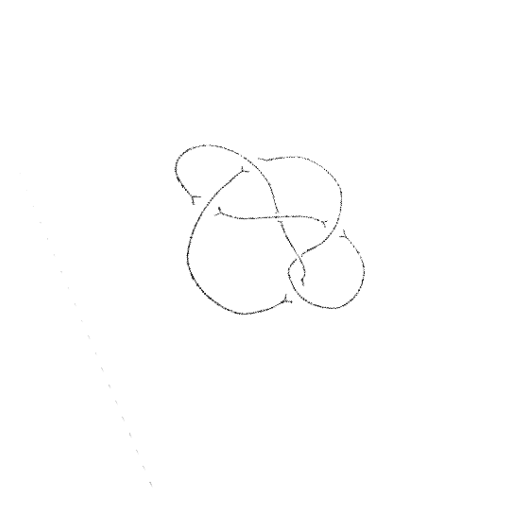
Crossing number: 6